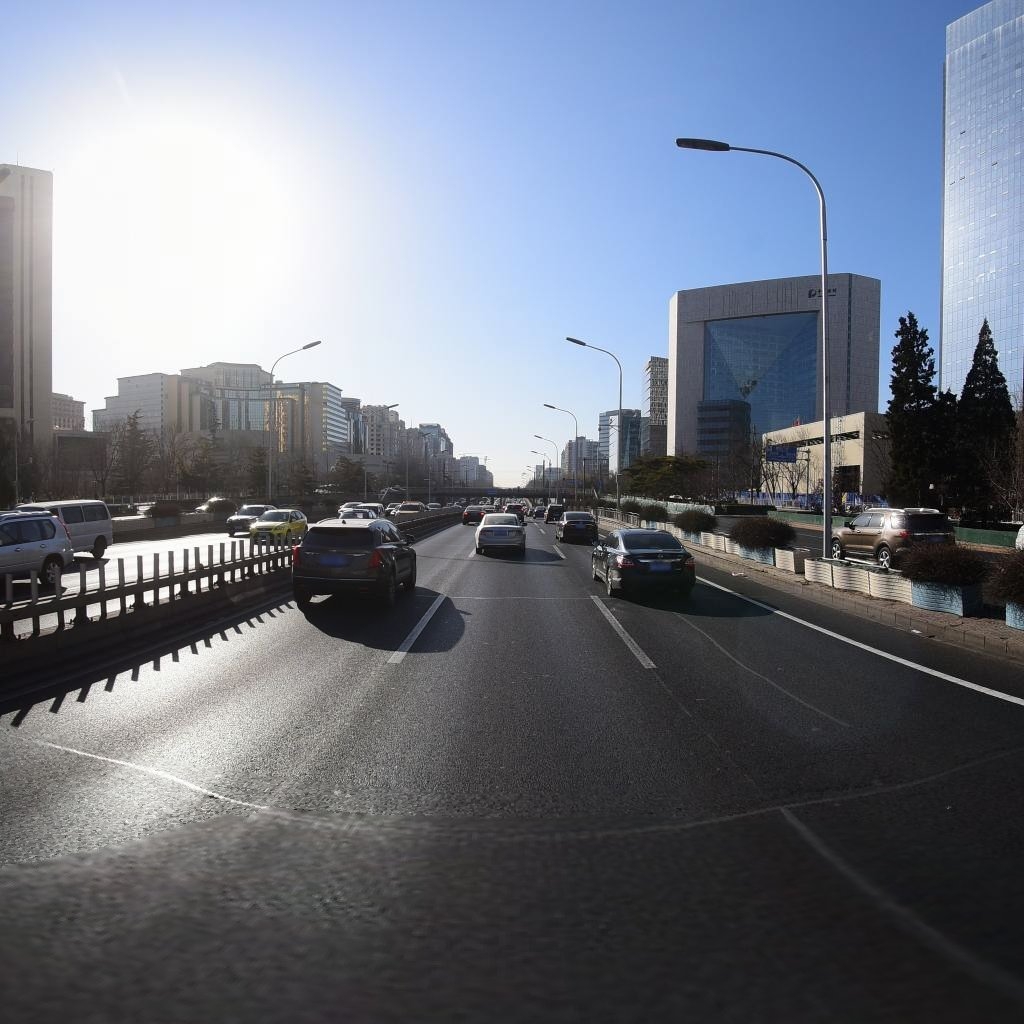
Region: Dongcheng
Road damage annotations: transverse patch, transverse patch, longitudinal patch, longitudinal patch